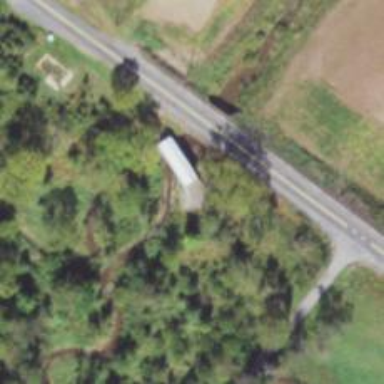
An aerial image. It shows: Covered footway on bridge.